Question: I have a PHP snippet which generates the required output in a variable '$ans1'. What I want to do is print this variable '$ans1' in a '<textarea>'. I tried to write the following code but it generates the output as usual and not in the textbox. The following is my PHP code:
'''
while($row = mysqli_fetch_array($result)) {
if($submit3 == "Positive") {
$ans1 = $row['reply_yes'];
echo $ans1;
} else if($submit3 == "Negative") {
$ans1 = $row['reply_no'];
echo $ans1;
}
echo "<br/>";
break;
}
'''
And following is my HTML code:
'''
<form method="post" action="fetch_page.php">
<input type="submit" name="submit1" value="Positive" onclick="enter()"/>
<input type="submit" name="submit2" value="Negative" onclick="enter()"/>
<textarea name="txt1" cols="66" rows="10" id="txt1"> </textarea>
<script>
function enter()
{
document.getElementById('txt1').value= <?php echo htmlspecialchars($ans1);?>;
}
</script>
</form>
'''
Please tell me where am I going wrong.
Adding quotes like this isnt working either
'''
document.getElementById('txt1').value= "<?php echo htmlspecialchars($ans1);?>";
'''
As you can see in the following image, the answer(the not bold part) should get printed in the textbox also according to my html code

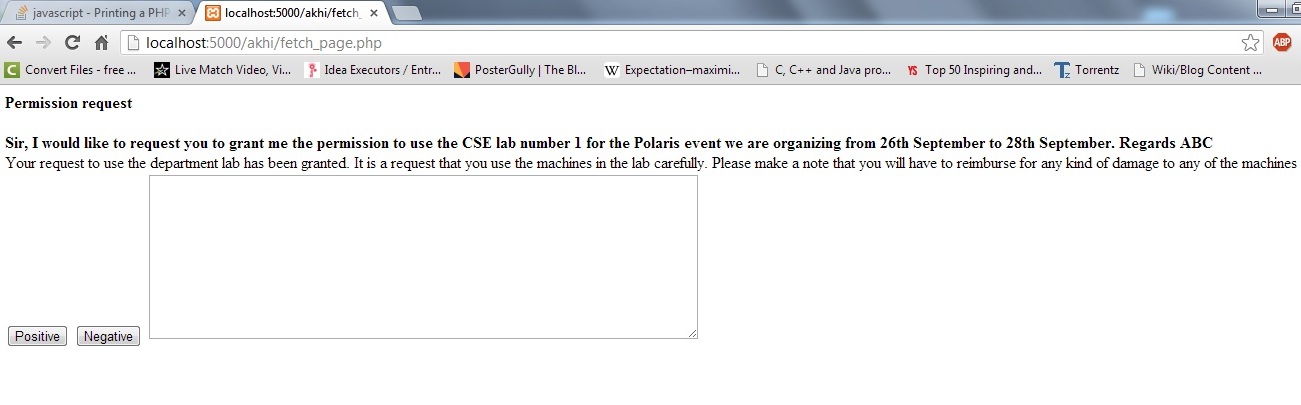
Answer: You can add the text you want to be displayed in the textarea between the '<textarea>' tag.
'''
<textarea name="txt1" cols="66" rows="10" id="txt1">
<?php echo $ans1; ?>
</textarea>
'''
If the text still doesn't appear or you get an error then make sure you access variables from the global scope. Like below.
'''
<textarea name="txt1" cols="66" rows="10" id="txt1">
<?php echo $GLOBALS['ans1']; ?>
</textarea>
'''